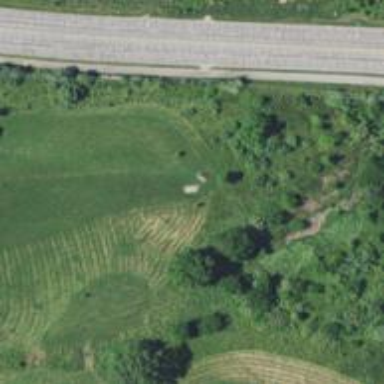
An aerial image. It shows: Disc golf tee area.